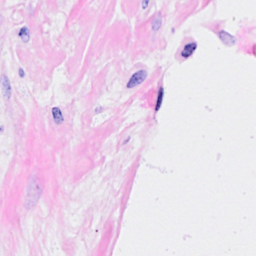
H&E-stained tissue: Breast